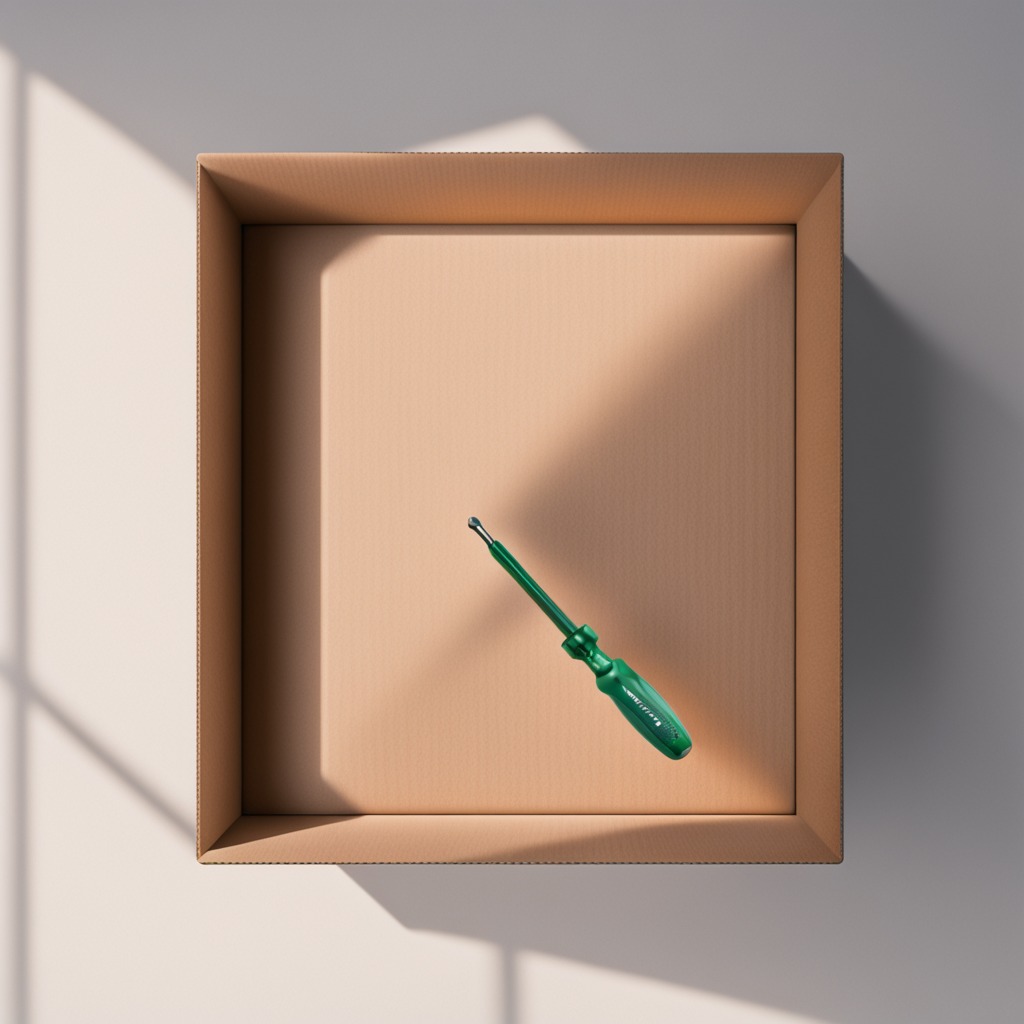
A screwdriver lies on a cardboard box surface in an outdoor workshop during daytime bright natural light soft shadows slightly creased but